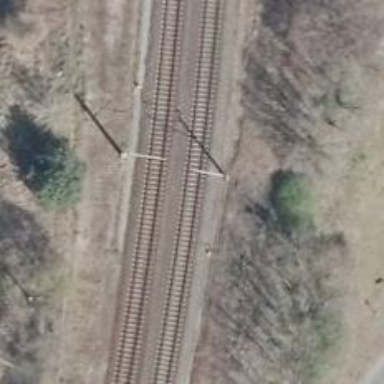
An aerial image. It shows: Railway with electrified contact lines.